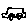
Label: car